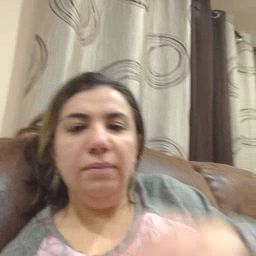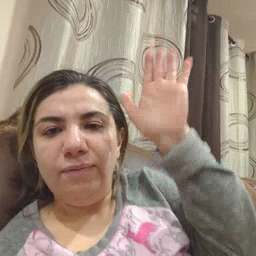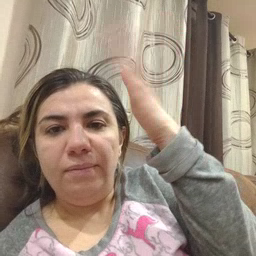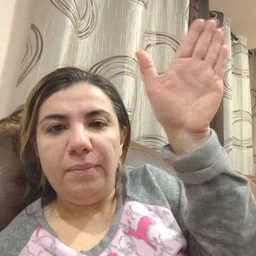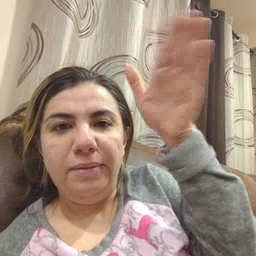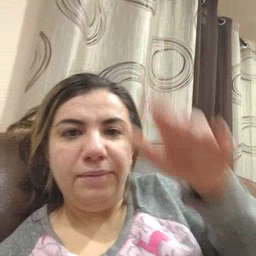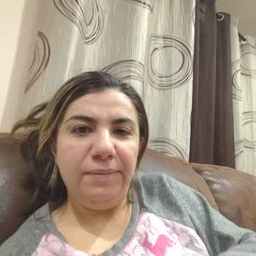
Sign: flag